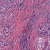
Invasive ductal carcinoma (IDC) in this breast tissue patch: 0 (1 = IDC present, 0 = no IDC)